Question: My imageview does not change when I try either "centerCrop" or "center." What is the issue to solve so that I can crop the image?
'''
<RelativeLayout xmlns:android="http://schemas.android.com/apk/res/android"
xmlns:app="http://schemas.android.com/apk/res-auto"
xmlns:tools="http://schemas.android.com/tools"
android:layout_width="match_parent"
android:layout_height="match_parent"
tools:context="xx.myapplication.MainActivity">
<ImageView
android:layout_width="match_parent"
android:layout_height="match_parent"
android:background="@drawable/party"
android:scaleType="centerCrop" />
<TextView
android:layout_width="wrap_content"
android:layout_height="wrap_content"
android:text="From. h"
android:layout_alignParentRight="true"
android:layout_alignParentBottom="true"
android:layout_margin="8dp"
android:padding="8dp"
android:textSize="20sp"
android:textColor="#FFEBEE"
android:fontFamily="sans-serif-medium" />
<TextView
android:layout_width="wrap_content"
android:layout_height="wrap_content"
android:text="Happy Wednesday!!"
app:layout_constraintBottom_toBottomOf="parent"
app:layout_constraintLeft_toLeftOf="parent"
app:layout_constraintRight_toRightOf="parent"
app:layout_constraintTop_toTopOf="parent"
android:layout_margin="8dp"
android:textSize="36sp"
android:textColor="@android:color/white"/>
</RelativeLayout>
'''
Image that I see with my code:

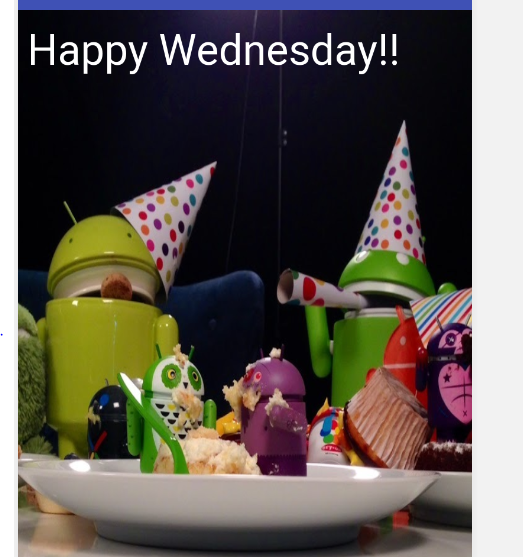
Answer: Use 'src' instead of 'background'
'''
android:src="@drawable/party"
'''